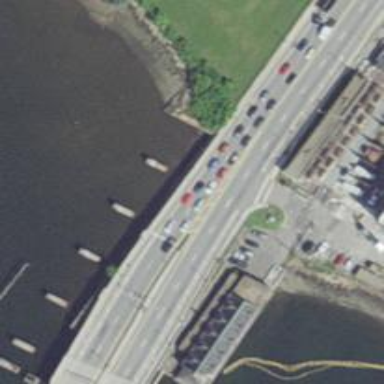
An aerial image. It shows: Asphalt bridge crossing over trunk highway expressway.